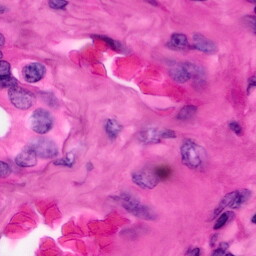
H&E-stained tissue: Pancreatic